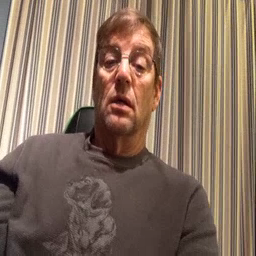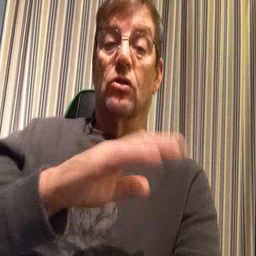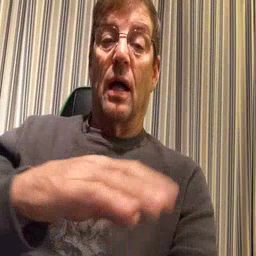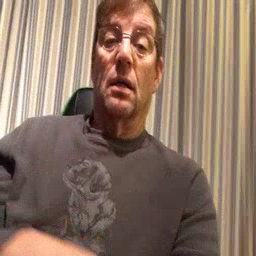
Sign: child